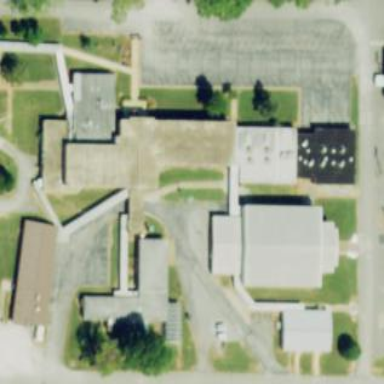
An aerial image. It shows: School.